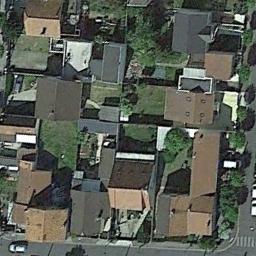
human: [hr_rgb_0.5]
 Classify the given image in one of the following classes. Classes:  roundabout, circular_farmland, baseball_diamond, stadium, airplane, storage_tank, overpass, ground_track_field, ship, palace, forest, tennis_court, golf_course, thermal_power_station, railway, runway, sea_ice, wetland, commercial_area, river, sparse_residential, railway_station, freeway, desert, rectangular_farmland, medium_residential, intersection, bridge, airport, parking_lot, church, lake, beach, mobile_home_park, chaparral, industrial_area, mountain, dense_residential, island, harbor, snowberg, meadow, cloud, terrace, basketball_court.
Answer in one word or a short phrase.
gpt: dense_residential